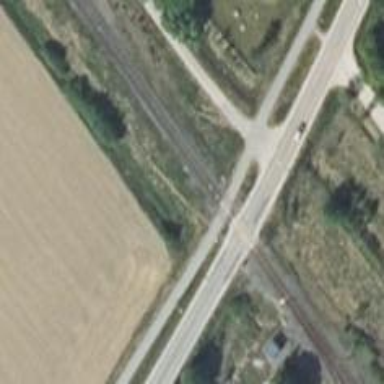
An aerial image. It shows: Railway crossing with lights and saltire markings. It has full barrier for safety.